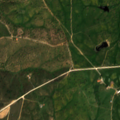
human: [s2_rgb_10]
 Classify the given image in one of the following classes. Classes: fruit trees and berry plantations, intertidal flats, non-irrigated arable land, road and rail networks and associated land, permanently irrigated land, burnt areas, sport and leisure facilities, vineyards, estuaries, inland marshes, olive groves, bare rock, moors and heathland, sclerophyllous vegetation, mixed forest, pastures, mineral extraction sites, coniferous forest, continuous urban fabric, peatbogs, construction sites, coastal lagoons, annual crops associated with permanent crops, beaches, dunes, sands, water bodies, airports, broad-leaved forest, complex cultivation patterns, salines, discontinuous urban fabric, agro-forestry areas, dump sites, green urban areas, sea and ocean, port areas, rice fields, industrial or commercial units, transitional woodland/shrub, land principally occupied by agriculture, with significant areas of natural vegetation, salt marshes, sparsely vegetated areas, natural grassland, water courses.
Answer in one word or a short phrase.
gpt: continuous urban fabric